Field crop: maize
Growth stage: 2
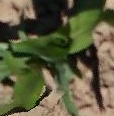
Species: maize